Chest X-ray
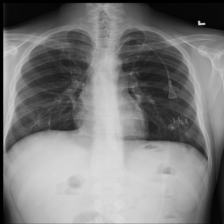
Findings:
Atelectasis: negative
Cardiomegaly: negative
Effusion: negative
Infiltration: negative
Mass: negative
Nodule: negative
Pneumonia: negative
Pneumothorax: negative
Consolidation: negative
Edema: negative
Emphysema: negative
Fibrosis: negative
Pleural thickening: negative
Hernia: negative